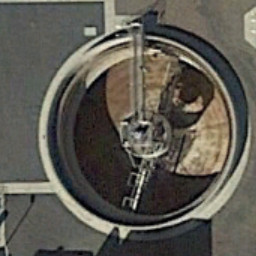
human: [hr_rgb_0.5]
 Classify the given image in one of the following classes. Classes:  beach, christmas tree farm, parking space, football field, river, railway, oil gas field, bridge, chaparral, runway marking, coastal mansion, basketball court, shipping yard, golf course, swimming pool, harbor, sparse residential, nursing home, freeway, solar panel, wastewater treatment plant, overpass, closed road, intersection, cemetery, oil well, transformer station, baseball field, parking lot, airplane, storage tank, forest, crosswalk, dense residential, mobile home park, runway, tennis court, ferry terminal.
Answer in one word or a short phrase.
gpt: wastewater treatment plant